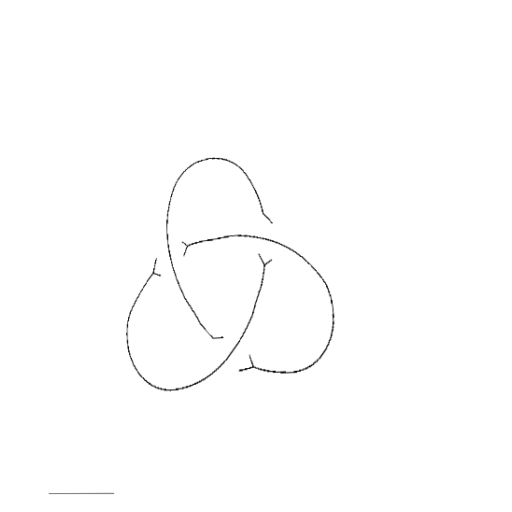
Crossing number: 3